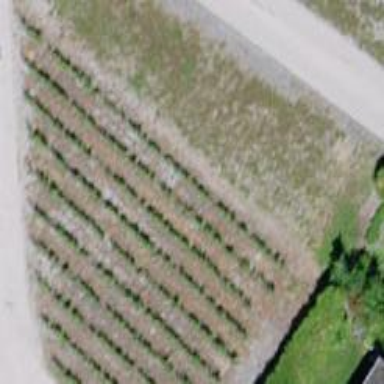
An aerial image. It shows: Vineyard growing grapes.